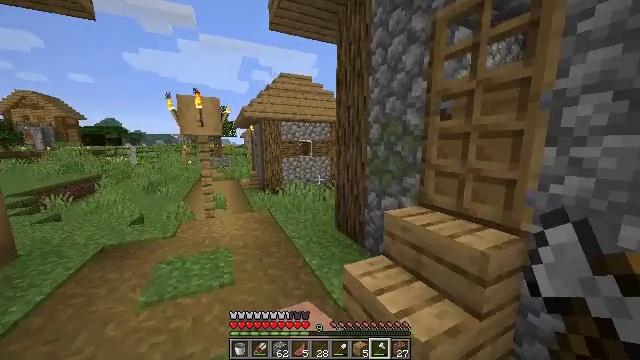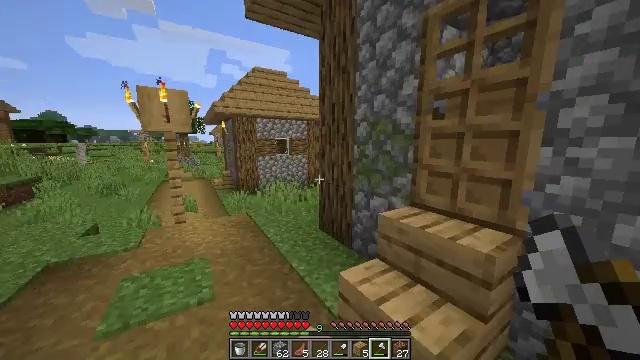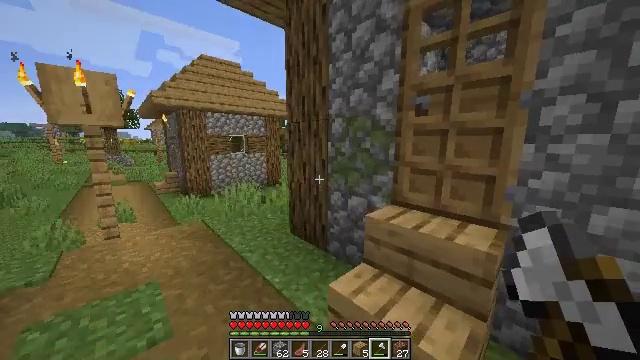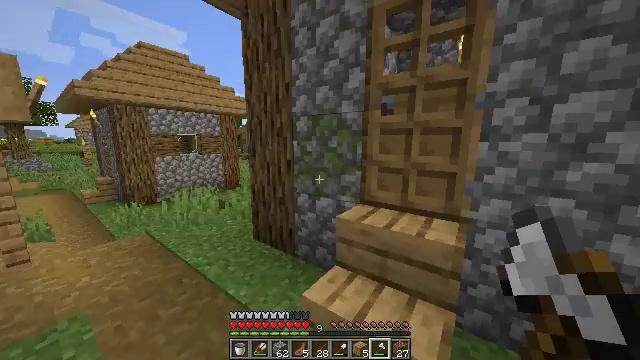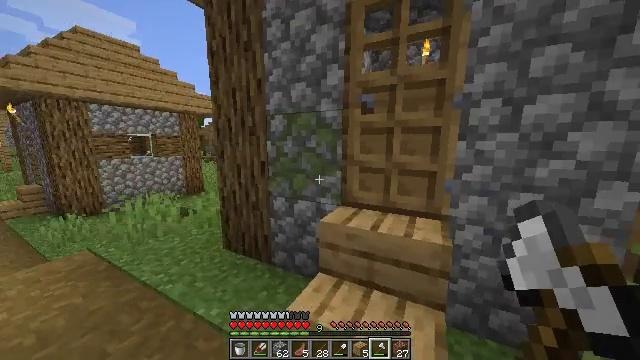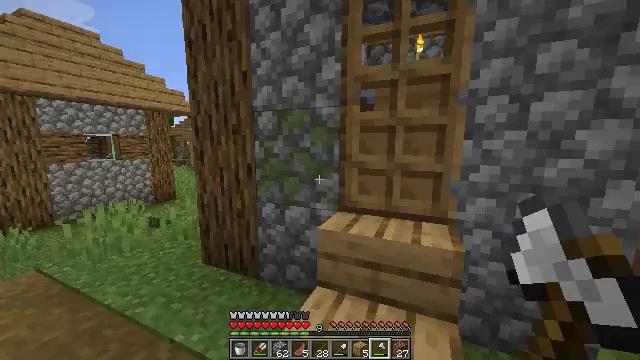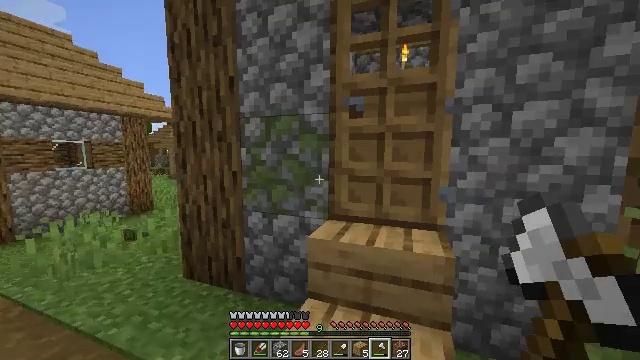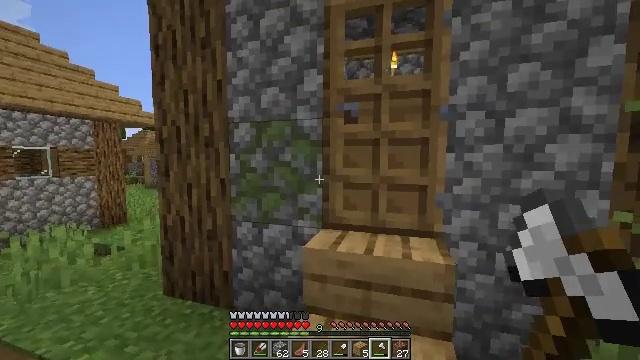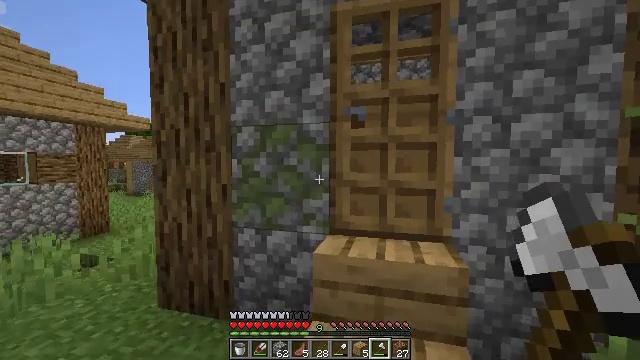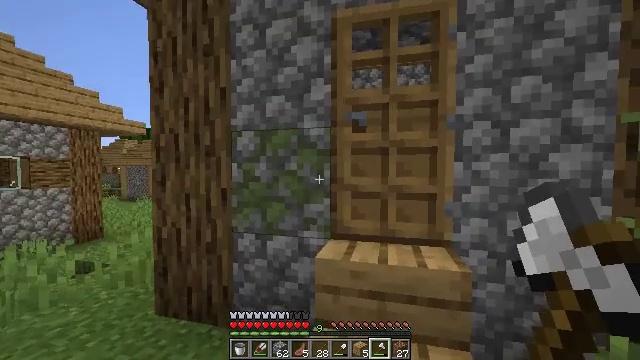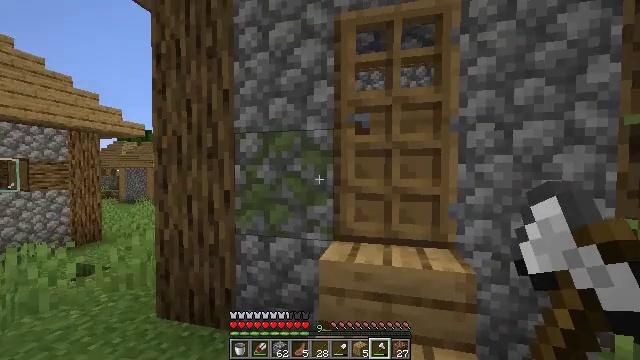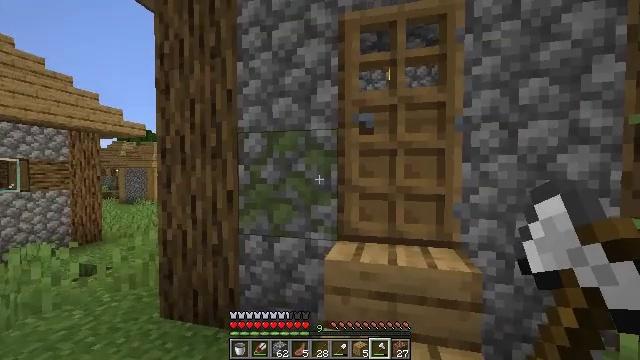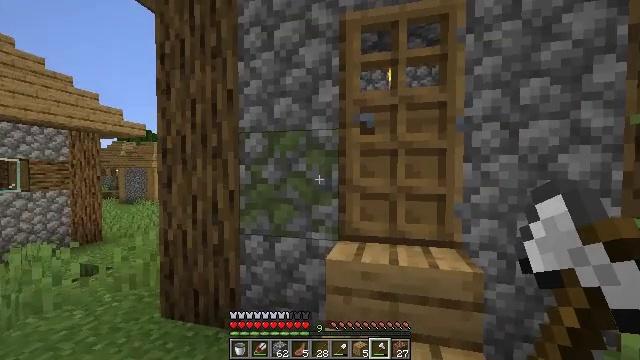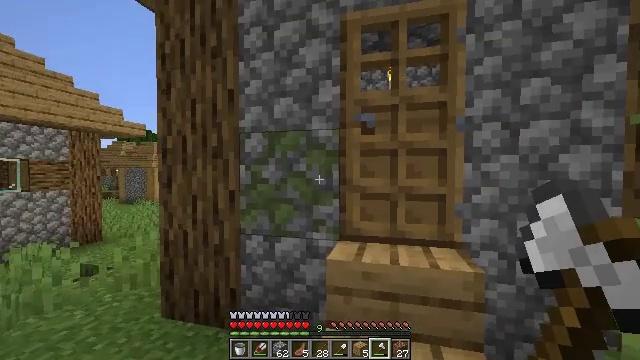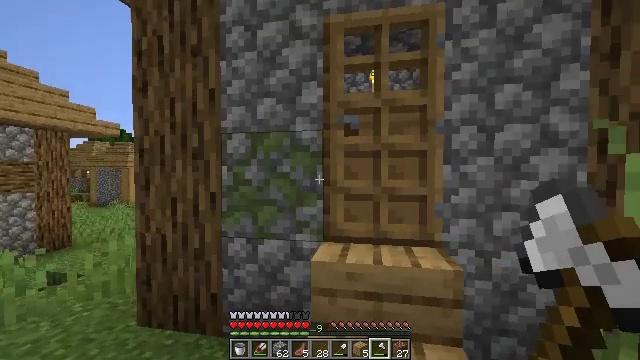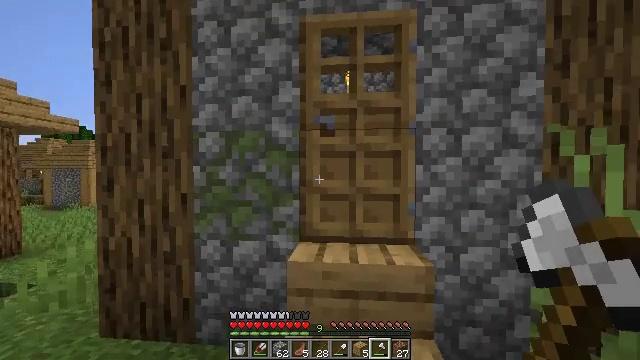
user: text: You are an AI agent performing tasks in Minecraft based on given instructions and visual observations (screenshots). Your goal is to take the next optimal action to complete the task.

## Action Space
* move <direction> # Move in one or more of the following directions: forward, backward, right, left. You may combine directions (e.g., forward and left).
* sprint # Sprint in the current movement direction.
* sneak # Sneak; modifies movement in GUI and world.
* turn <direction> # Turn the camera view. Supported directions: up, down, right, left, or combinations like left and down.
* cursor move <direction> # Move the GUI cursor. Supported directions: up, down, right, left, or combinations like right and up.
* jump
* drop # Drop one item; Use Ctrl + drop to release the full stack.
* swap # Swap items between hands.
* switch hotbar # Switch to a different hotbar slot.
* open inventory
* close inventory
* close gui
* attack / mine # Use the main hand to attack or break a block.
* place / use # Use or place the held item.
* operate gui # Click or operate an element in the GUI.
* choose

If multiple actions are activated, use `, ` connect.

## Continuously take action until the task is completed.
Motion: motion action
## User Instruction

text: Gather the yellow bed by attacking it.
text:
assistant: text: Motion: move forward and move left, turn right
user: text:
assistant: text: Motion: move forward, turn right
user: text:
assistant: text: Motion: move forward, turn right
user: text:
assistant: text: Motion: turn right
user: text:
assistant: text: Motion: turn right and up
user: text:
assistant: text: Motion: turn right and up
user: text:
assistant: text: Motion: turn right and up
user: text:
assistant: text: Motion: turn right and up
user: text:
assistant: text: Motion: turn up
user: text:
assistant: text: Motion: no_op
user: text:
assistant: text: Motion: use / place
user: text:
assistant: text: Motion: use / place
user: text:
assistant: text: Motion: use / place
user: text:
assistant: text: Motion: turn right, use / place
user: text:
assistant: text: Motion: turn right
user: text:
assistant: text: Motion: turn right
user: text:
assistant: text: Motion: turn right
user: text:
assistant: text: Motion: turn right
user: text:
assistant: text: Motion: use / place
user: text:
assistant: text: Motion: use / place
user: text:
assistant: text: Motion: move forward, use / place
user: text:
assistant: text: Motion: move forward
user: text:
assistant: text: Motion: move forward
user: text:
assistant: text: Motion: move forward
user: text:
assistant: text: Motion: move forward
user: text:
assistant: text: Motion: move forward
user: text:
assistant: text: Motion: move forward, turn right and down
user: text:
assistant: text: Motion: move forward, turn right and down
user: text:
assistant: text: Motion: move forward
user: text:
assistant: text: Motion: move forward, turn down